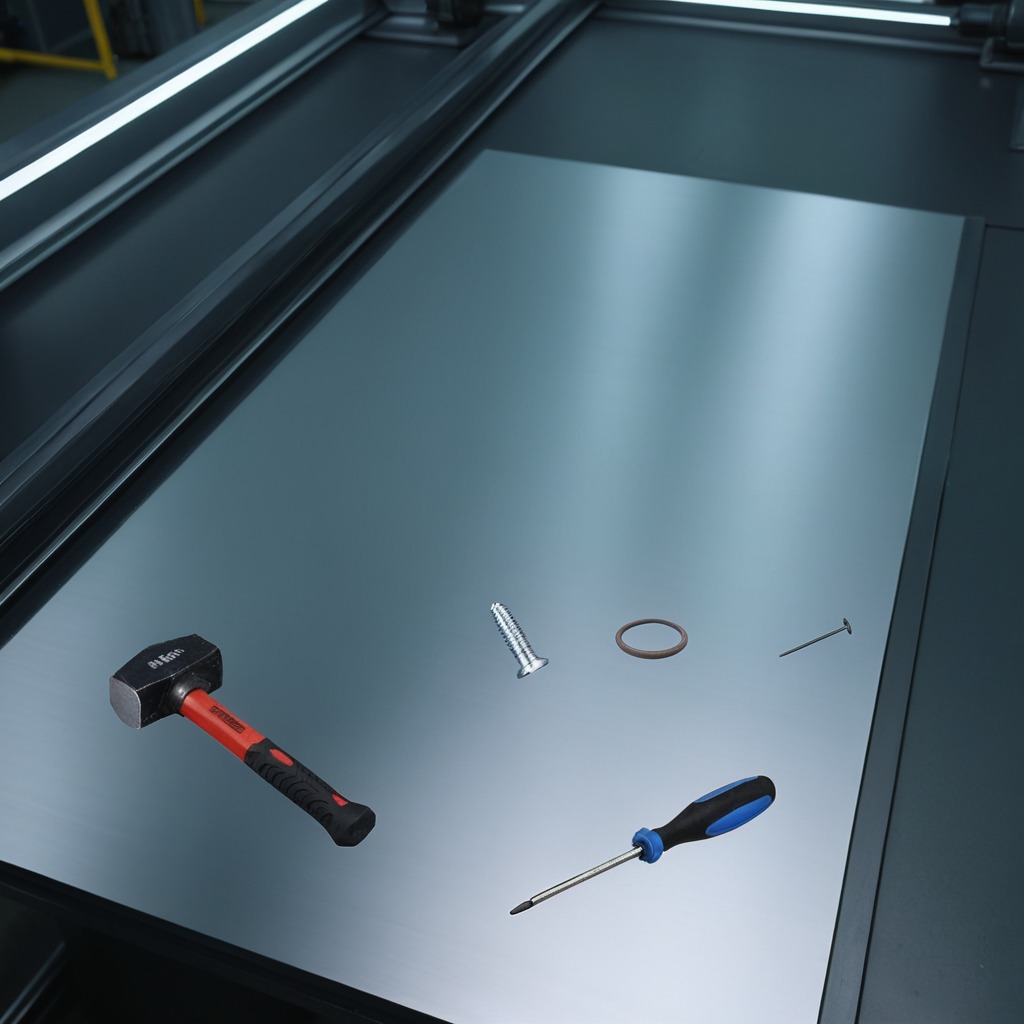
A rubber Oring, a hammer, an iron nail, a metal machine screw, and a screwdriver are lying on the metal table in a machine shop under fluorescent lights.